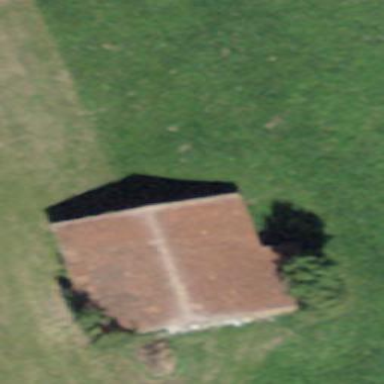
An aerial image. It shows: Barn.